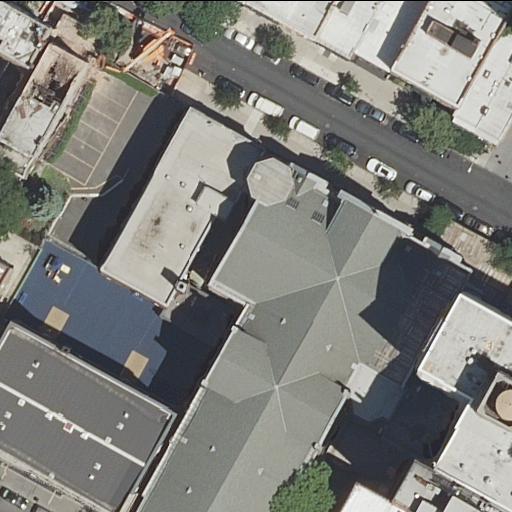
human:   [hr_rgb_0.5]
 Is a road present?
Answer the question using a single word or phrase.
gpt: yes

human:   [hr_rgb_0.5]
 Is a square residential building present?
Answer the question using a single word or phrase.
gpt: no

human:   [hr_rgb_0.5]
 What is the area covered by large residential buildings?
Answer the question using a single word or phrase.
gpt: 594m2

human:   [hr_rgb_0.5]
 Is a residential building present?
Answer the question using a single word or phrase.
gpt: yes

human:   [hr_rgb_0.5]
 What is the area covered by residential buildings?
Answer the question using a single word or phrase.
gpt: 2205m2

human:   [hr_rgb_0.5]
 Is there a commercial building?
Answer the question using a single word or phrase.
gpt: no

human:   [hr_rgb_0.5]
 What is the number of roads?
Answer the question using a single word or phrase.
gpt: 2

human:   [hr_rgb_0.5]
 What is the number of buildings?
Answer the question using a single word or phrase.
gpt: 16

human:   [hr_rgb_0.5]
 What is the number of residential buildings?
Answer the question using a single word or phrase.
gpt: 15

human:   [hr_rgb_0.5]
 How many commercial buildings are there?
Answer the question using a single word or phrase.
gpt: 0

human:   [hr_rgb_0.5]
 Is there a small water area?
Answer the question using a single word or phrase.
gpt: no

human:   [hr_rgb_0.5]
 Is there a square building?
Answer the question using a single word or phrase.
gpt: no

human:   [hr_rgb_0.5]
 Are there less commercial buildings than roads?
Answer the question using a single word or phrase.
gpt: yes

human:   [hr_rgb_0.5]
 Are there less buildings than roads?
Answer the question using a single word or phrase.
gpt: no

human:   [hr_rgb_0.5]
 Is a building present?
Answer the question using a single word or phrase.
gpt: yes

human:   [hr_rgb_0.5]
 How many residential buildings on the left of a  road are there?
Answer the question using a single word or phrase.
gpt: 9

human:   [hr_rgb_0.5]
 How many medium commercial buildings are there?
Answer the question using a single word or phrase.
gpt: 0

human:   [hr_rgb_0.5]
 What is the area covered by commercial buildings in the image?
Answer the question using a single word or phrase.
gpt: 0m2

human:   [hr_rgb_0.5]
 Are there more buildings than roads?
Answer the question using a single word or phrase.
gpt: yes

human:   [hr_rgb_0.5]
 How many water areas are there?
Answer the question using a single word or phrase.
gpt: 0

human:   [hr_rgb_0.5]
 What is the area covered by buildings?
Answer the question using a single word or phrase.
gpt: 2398m2

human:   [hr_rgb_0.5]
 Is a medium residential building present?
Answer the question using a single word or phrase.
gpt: yes

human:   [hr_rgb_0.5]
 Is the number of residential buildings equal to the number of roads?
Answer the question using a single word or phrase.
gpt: no

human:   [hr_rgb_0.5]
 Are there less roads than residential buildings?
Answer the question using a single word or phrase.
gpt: yes

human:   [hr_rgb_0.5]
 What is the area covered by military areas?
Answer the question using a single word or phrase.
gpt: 0m2

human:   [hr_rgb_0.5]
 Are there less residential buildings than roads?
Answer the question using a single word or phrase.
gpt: no

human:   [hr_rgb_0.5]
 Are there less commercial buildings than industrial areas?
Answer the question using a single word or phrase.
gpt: no

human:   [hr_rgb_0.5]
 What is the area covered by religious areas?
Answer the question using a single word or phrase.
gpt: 0m2

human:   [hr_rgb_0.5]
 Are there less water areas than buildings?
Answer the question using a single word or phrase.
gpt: yes

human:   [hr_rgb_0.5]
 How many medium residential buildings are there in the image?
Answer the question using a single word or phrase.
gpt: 5

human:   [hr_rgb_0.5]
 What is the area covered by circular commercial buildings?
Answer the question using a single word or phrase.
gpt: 0m2

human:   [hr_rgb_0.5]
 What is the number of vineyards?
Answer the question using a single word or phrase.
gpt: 0

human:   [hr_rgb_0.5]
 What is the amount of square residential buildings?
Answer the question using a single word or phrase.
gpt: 0

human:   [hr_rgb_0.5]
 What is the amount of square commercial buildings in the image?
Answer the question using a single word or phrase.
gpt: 0

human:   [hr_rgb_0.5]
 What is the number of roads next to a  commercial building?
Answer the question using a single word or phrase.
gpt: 0

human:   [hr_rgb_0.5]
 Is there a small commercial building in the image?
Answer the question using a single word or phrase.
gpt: no

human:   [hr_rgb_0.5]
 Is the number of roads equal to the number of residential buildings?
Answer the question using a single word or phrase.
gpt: no

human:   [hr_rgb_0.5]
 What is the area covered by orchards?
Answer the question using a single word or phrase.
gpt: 0m2

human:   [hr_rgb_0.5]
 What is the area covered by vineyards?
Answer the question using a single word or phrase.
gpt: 0m2

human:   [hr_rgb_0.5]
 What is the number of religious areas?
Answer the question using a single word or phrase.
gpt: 0

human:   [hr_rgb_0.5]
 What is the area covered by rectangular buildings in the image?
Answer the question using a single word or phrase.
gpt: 562m2

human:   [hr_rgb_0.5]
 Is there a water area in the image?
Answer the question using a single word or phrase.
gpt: no

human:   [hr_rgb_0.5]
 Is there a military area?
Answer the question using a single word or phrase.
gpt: no

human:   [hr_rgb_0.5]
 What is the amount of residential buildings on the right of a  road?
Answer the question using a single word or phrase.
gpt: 7

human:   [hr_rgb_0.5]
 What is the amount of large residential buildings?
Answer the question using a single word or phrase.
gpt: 1

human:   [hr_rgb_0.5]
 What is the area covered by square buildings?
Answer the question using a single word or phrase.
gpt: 0m2

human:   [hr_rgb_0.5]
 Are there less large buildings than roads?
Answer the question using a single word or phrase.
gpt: yes

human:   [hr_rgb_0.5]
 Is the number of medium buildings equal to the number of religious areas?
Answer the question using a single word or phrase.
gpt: no

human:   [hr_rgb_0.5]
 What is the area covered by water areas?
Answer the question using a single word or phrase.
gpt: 0m2

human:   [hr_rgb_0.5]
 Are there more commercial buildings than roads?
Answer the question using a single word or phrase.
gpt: no

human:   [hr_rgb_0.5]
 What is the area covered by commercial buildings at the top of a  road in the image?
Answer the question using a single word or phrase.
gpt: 0m2

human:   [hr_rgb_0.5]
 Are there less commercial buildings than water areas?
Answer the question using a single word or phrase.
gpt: no

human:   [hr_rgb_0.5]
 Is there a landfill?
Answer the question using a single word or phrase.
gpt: no

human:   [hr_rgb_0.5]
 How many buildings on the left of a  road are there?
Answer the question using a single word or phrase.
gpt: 10

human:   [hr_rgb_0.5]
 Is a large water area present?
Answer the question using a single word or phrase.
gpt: no

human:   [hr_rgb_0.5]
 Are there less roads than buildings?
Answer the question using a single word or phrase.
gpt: yes

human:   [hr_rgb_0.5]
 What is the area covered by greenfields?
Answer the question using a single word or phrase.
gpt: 0m2

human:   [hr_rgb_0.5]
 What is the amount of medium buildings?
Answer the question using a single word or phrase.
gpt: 6

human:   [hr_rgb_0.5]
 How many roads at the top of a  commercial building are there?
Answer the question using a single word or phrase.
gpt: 0

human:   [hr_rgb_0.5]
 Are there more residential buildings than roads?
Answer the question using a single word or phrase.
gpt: yes

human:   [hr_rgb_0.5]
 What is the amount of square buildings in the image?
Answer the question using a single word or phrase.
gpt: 0

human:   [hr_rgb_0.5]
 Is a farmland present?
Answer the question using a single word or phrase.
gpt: no

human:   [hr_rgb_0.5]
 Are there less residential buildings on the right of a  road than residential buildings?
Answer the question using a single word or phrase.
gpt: yes

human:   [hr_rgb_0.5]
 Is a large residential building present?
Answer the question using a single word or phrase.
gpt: yes